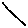
Label: line